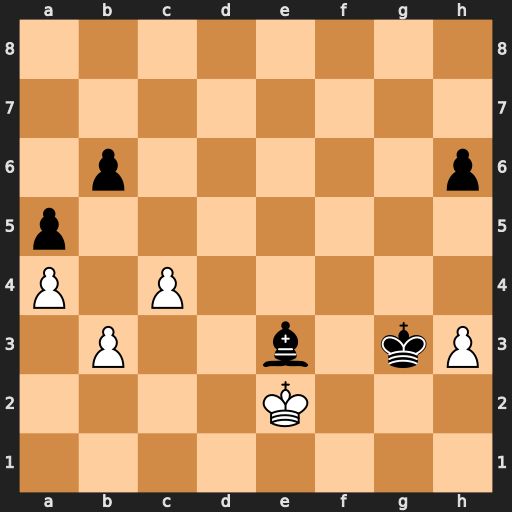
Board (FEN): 8/8/1p5p/p7/P1P5/1P2b1kP/4K3/8
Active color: w
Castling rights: -
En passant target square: -
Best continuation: Kxe3